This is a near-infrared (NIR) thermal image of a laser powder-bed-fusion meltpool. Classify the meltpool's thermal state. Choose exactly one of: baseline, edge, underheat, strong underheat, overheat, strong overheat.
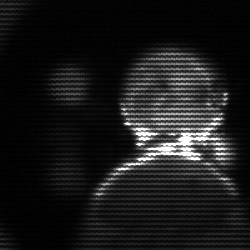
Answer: baseline